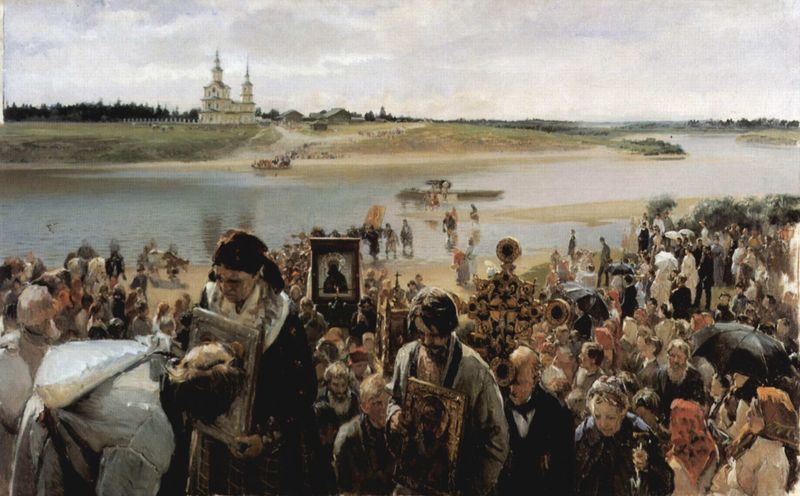
Titel: Oster-Prozession
Künstler: Illarion Michajlowitsch Prjanischnikow
Standort: Sankt Petersburg
Institution: Staatliches Russisches Museum
Schlagwörter: blau, dunkel, gemälde, gewitter, himmel, mann, meer, umhang, wasser, wolken, bäume, fluss, frauen, grün, impressionismus, kirchturm, menschen, ocker, sand, ufer, frau, grau, hell, licht, männer, schwarz, weiss, gras, rasen, regenschirm, schirm, sonnenschirm, wiese, wolke, leute, malerei, masse, menge, mensch, rahmen, trauer, bild, ebene, horizont, kirche, insel, land, gold, mantel, personen, wald, boot, boote, turm, schiff, schiffe, strand, bilder, kuss, küssen, russland, wetter, kopftuch, bett, menzel, bucht, flucht, kreuz, türme, kanu, sandstrand, bedeckt, demo, demonstration, menschenmenge, heiligenschein, pfarrer, historienmalerei, kopftücher, kruzifix, prozession, heilige, verehrung, heilig, madonna, christen, ikone, gläubige, basilika, himml, bevölkerung, ikonen, pilger, furt, verehren, meerenge, wallfahrt, bittgang, orthodox, überqueren, exodus, adolf, kanus, heiligenbilder, russisch orthodox, bilder rahmen